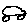
Label: car